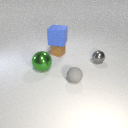
small gray metal sphere to the right of large green metal sphere